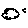
Label: cloud